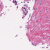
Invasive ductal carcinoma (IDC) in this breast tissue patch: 0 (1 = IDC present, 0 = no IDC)